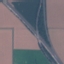
Land use / land cover: Highway